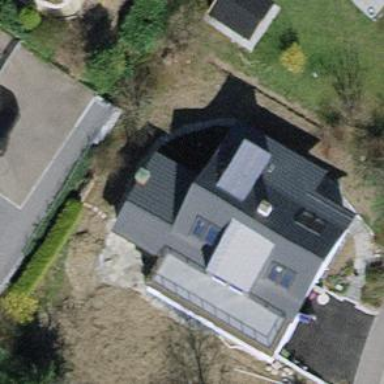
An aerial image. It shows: Detached building with tiled roof.